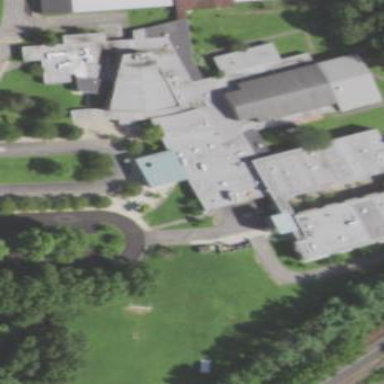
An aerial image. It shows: Part of building.